Field crop: maize
Growth stage: 2
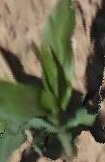
Species: maize